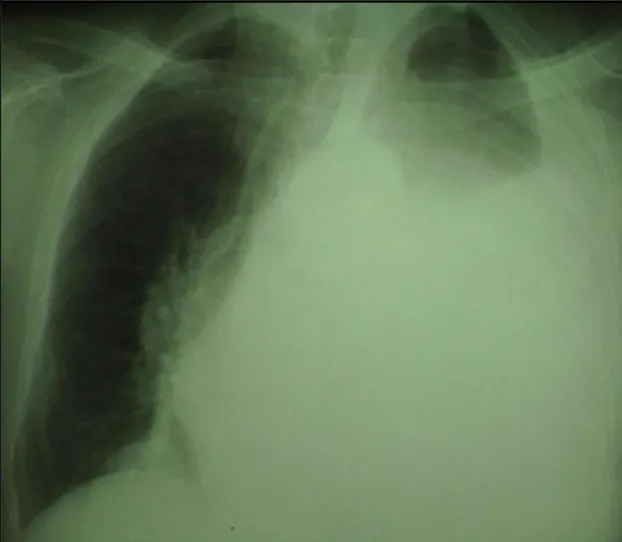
Chest X-ray showing a pleural opacity in the left chest repressing the trachea and the mediastinum.
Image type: radiology (x_ray)